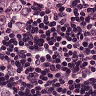
Metastatic tissue present: yes